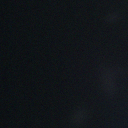
Screen state: off